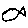
Label: fish